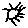
Label: sun